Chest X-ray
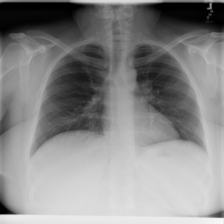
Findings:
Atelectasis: negative
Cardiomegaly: negative
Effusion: negative
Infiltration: negative
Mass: negative
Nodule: negative
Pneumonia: negative
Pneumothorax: negative
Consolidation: negative
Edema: negative
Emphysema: negative
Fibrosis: negative
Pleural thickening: negative
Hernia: negative